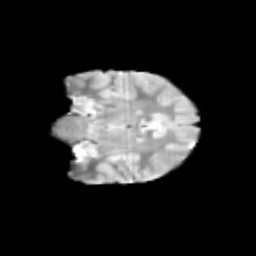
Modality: T2w
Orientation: coronal
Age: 11
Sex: female
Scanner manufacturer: siemens
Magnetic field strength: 3 T
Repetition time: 3.8 s
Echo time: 0.07 s